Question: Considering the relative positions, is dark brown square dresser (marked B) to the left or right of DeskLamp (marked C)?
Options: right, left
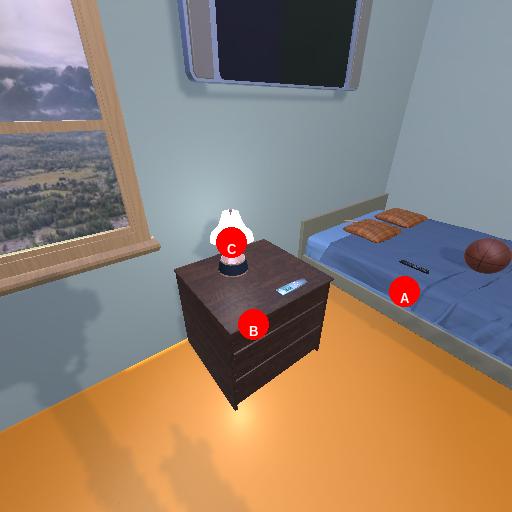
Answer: right